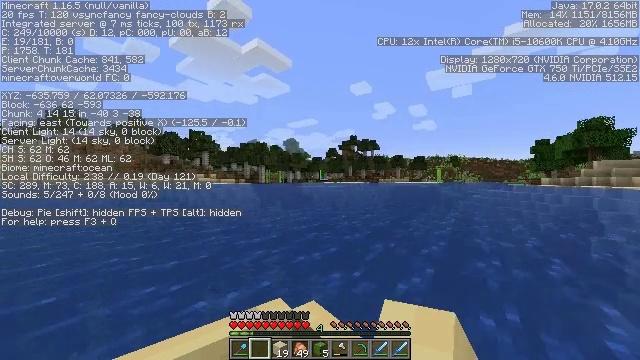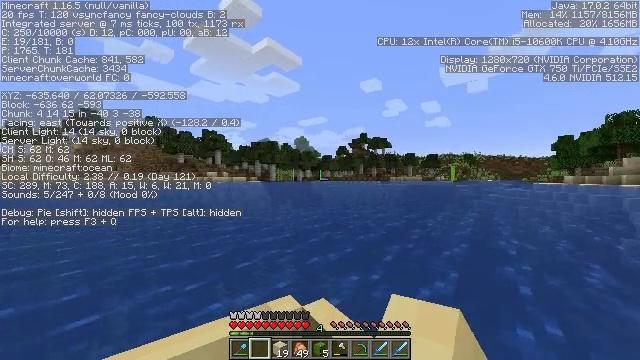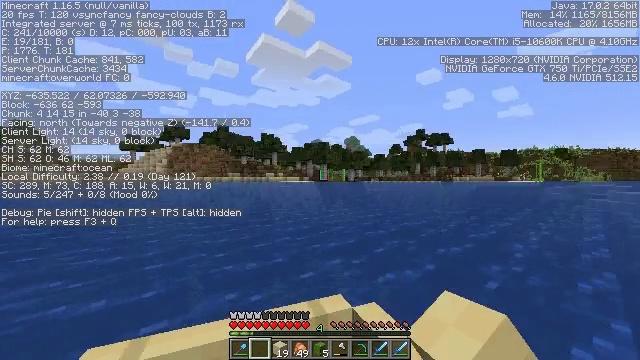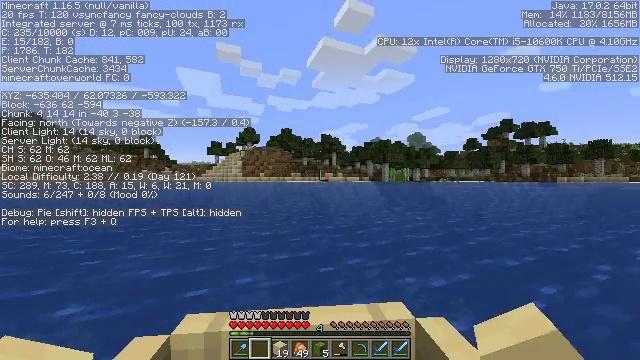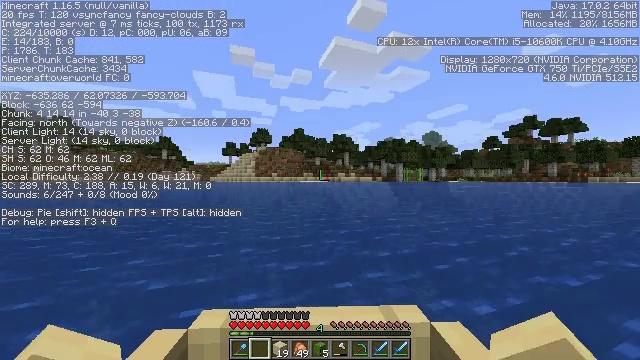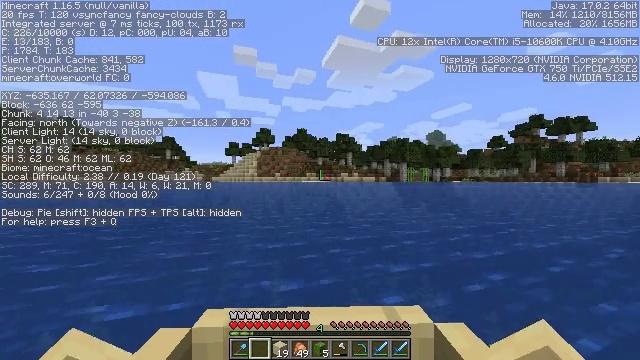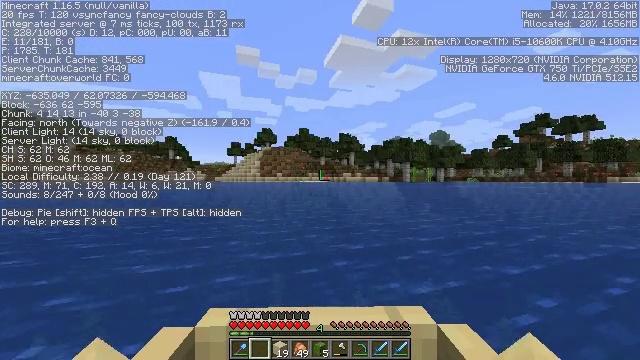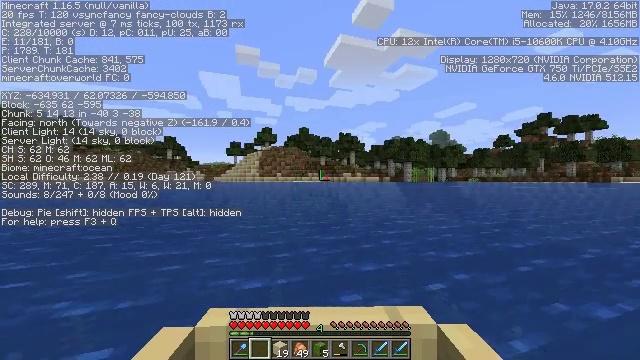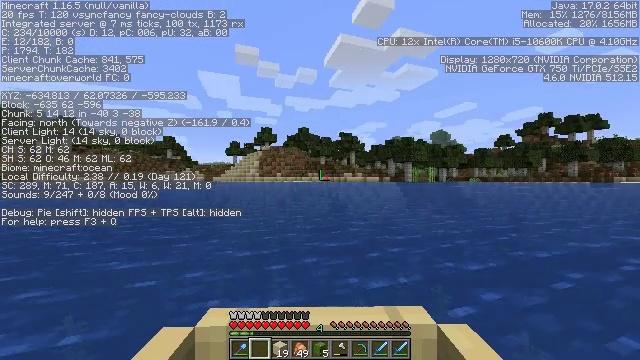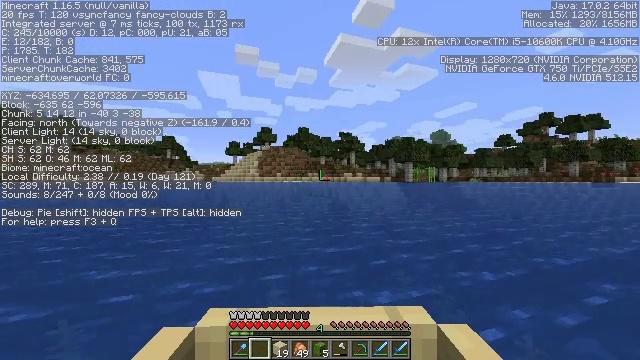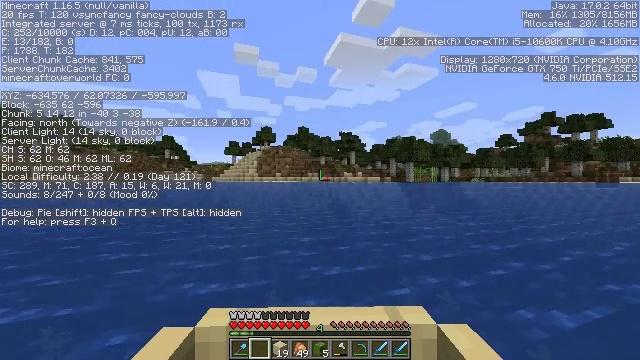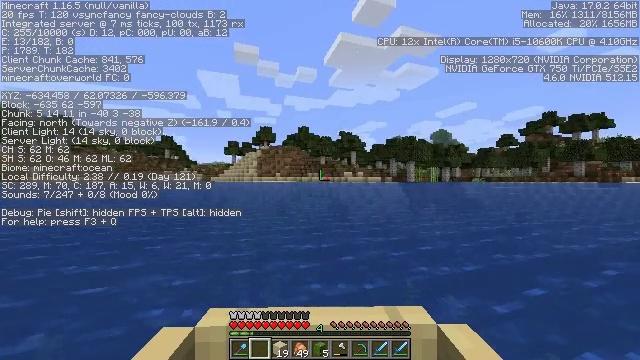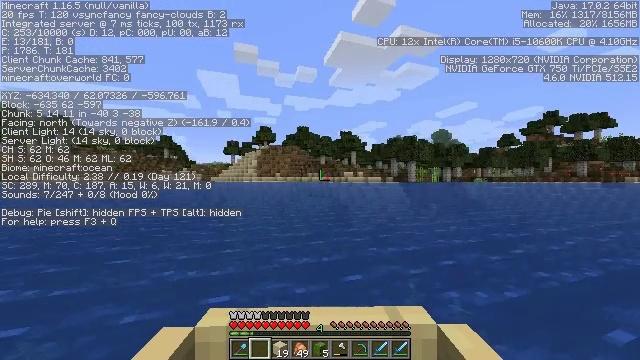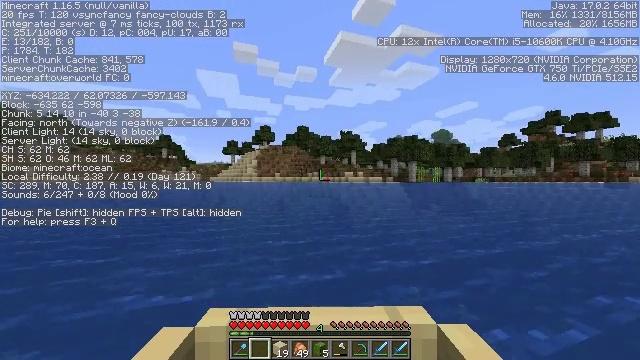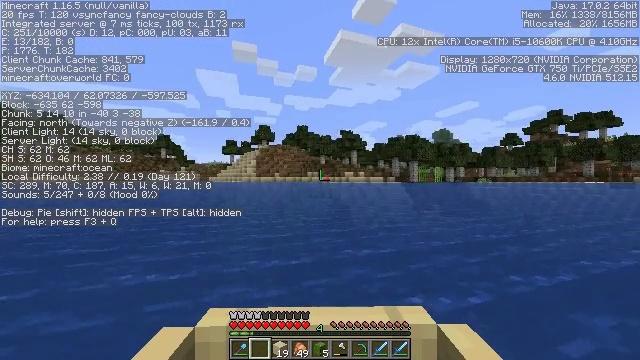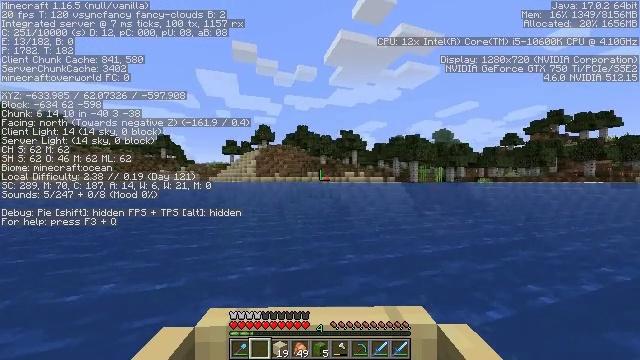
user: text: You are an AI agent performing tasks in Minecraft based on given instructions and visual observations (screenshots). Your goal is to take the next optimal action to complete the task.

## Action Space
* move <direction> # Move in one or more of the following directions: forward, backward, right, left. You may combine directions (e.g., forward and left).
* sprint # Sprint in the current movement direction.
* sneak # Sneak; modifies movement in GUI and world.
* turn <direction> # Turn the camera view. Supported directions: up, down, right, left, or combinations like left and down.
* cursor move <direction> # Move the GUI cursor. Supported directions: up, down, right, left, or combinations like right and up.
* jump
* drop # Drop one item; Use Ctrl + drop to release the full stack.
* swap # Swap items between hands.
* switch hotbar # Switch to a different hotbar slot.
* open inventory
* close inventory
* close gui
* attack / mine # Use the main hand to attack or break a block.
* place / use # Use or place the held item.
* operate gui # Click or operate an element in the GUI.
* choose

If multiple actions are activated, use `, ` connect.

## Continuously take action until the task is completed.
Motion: motion action
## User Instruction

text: Collect seagrass by hand or tool.
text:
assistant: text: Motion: move forward, turn left
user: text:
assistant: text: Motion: move forward, turn left
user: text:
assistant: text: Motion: move forward, turn left
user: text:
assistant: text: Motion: move forward, turn left
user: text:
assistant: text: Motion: move forward
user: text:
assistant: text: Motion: move forward
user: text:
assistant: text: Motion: move forward
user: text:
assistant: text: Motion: move forward
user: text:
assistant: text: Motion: move forward
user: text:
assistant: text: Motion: move forward
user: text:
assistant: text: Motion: move forward
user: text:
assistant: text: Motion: move forward
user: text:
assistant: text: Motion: move forward
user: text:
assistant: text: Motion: move forward
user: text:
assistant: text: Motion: move forward
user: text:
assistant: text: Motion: move forward
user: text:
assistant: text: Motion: move forward
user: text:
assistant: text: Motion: move forward
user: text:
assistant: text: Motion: move forward
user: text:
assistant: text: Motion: move forward and move right
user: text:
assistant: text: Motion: move forward and move right
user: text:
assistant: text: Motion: move forward and move right
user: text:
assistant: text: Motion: move forward and move right
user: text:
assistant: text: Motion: move forward and move right
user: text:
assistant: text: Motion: move forward and move right
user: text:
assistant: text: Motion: move forward and move right
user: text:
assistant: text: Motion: move forward and move right
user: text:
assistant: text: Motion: move forward
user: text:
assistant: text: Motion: move forward
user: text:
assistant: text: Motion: move forward